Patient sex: F
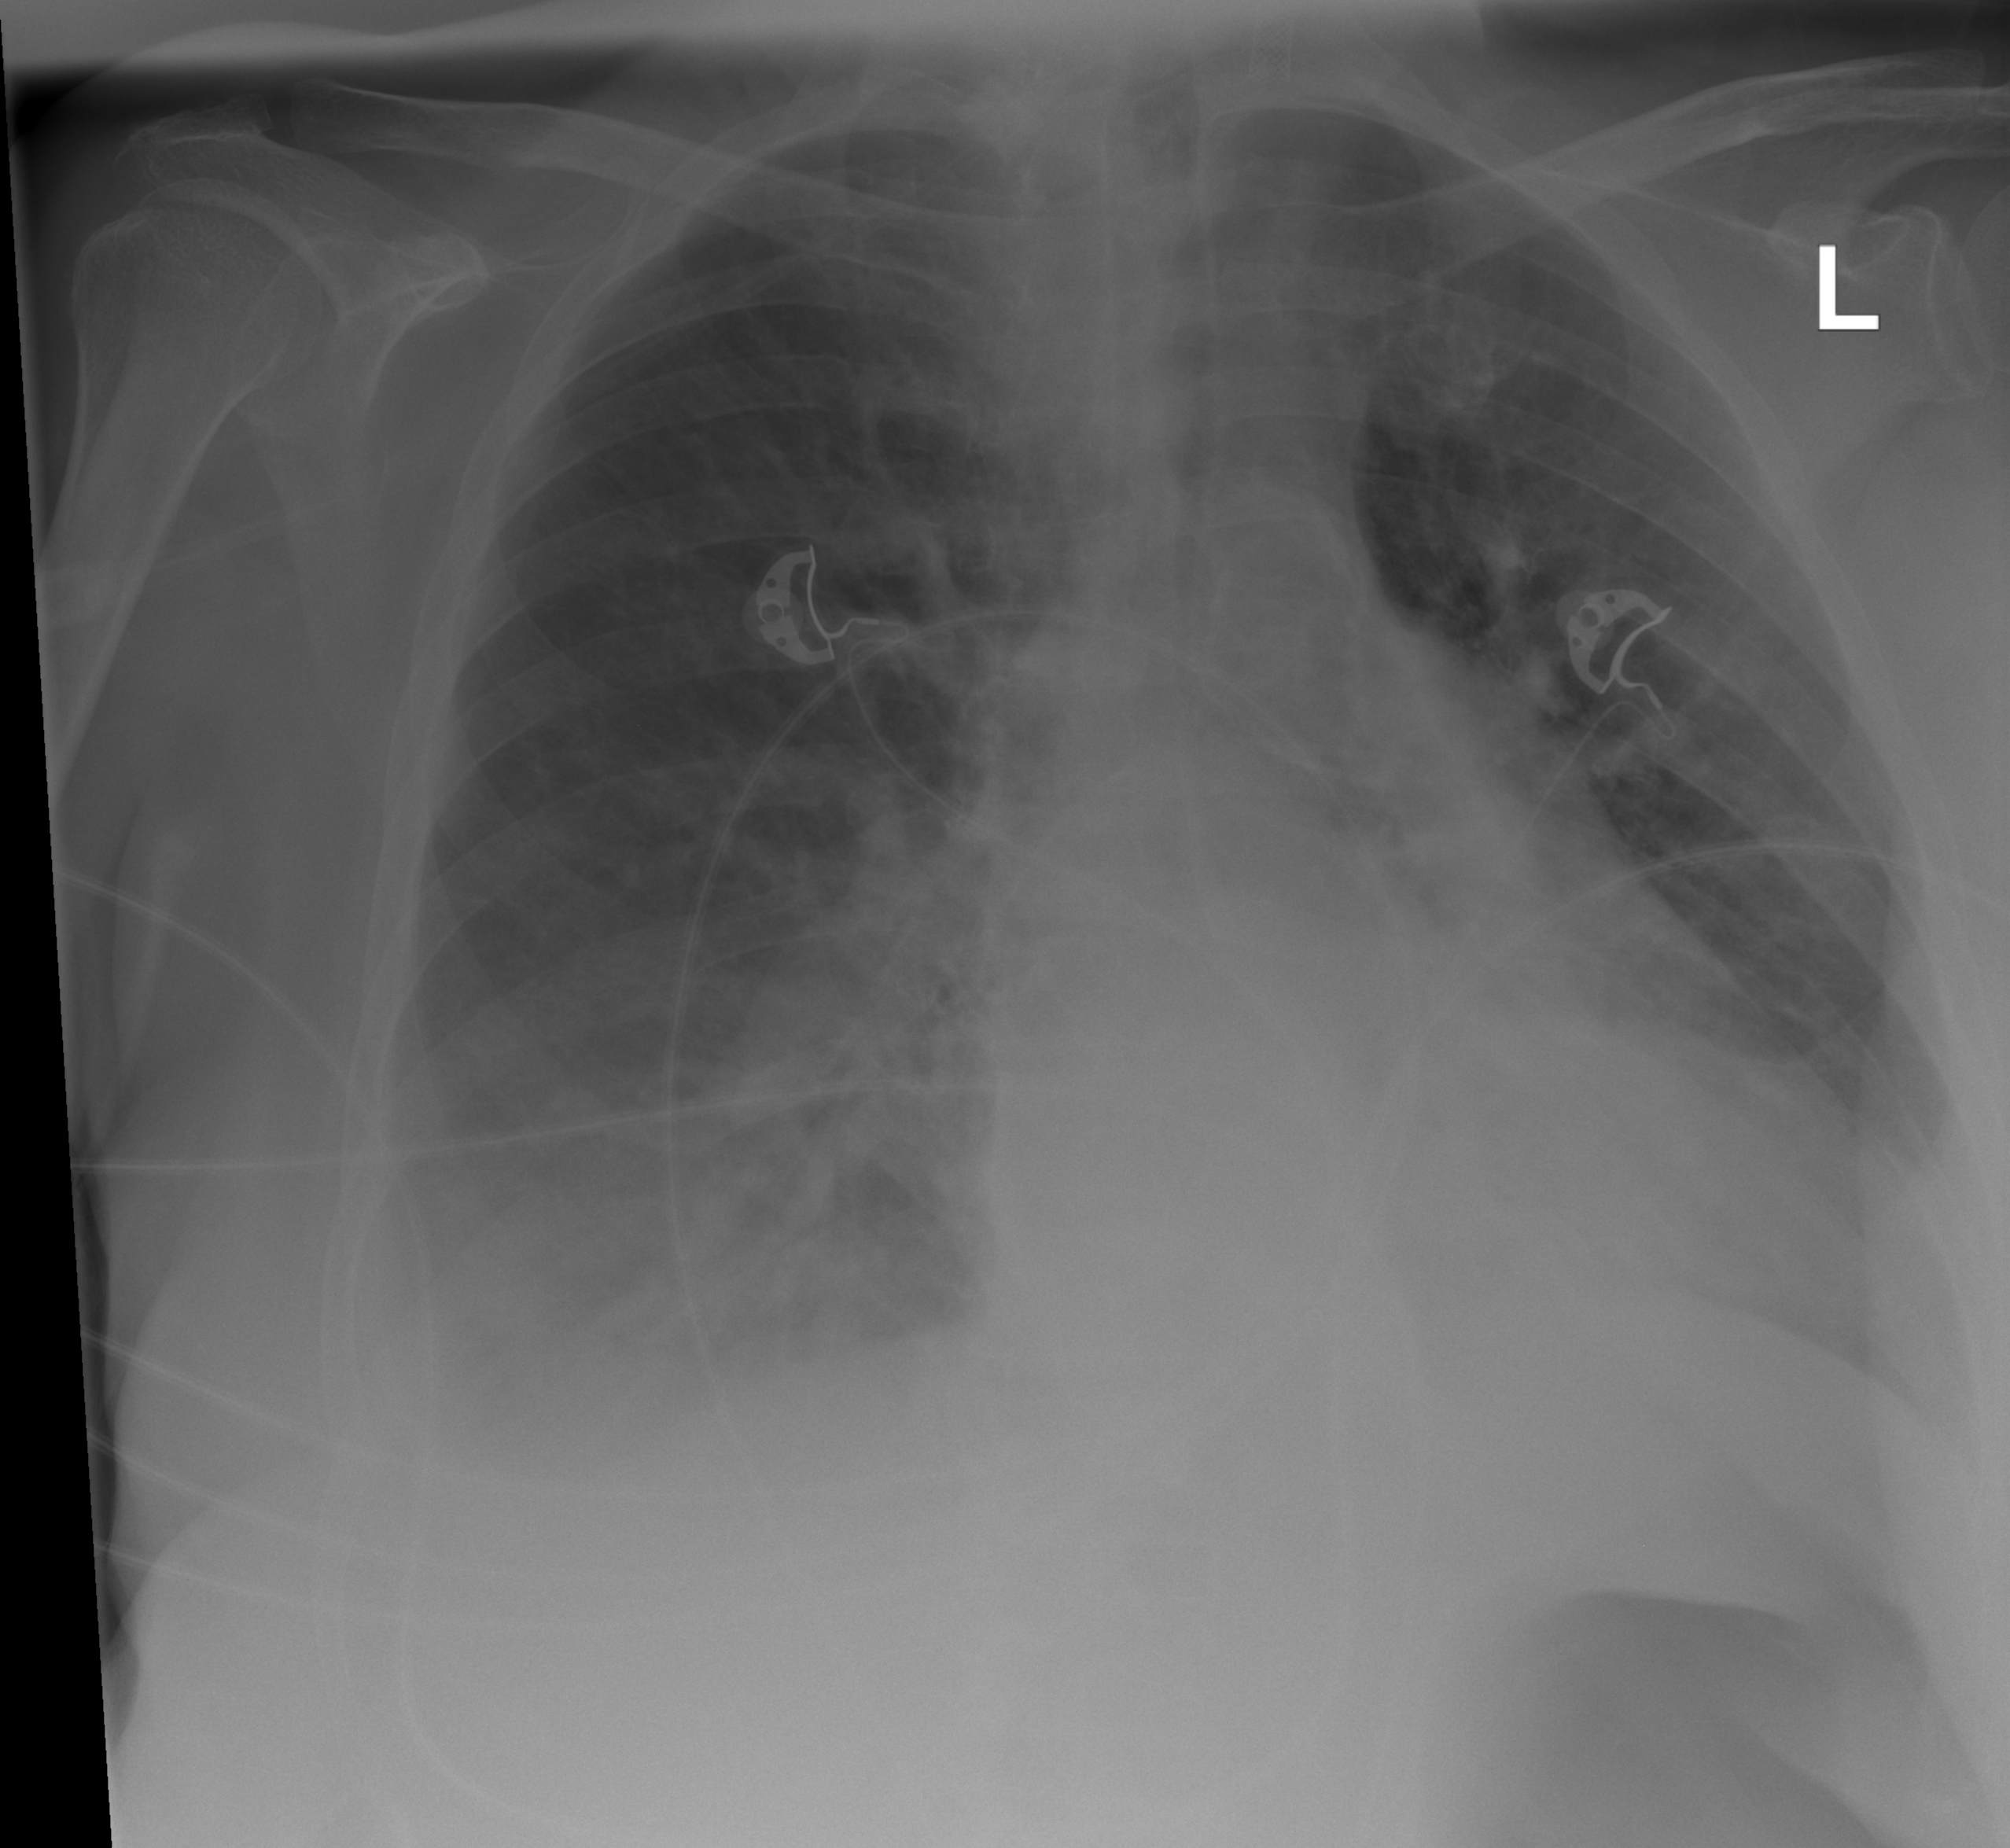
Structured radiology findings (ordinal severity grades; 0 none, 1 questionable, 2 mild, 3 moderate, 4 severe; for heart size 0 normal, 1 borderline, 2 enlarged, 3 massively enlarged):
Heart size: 3
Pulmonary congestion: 0
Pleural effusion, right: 2
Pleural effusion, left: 0
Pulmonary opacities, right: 2
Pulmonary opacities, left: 0
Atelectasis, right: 2
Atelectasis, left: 0